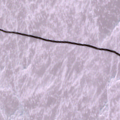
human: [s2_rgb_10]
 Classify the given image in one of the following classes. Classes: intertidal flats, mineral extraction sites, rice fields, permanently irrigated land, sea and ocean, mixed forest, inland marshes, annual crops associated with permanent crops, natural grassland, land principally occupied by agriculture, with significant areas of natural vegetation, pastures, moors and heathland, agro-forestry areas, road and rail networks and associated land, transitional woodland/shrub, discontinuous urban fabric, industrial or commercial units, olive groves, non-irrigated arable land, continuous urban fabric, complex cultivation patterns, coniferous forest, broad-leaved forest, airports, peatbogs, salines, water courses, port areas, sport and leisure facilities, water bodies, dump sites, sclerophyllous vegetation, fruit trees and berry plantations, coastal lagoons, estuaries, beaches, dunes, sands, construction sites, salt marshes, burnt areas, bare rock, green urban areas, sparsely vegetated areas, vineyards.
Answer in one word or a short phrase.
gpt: sea and ocean